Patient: sex F, age 51
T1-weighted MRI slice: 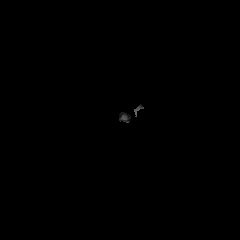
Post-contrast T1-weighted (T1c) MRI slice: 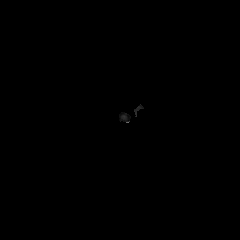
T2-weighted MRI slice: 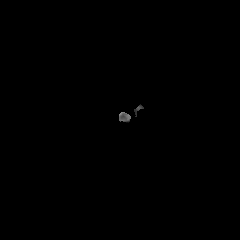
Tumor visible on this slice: no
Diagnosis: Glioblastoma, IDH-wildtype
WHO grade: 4